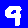
Digit: 9